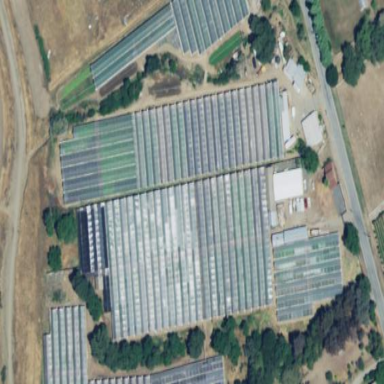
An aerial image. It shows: Greenhouse used for horticulture.